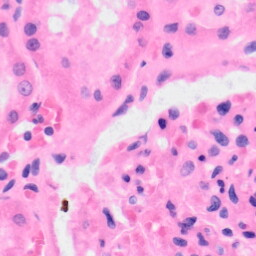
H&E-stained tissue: Kidney